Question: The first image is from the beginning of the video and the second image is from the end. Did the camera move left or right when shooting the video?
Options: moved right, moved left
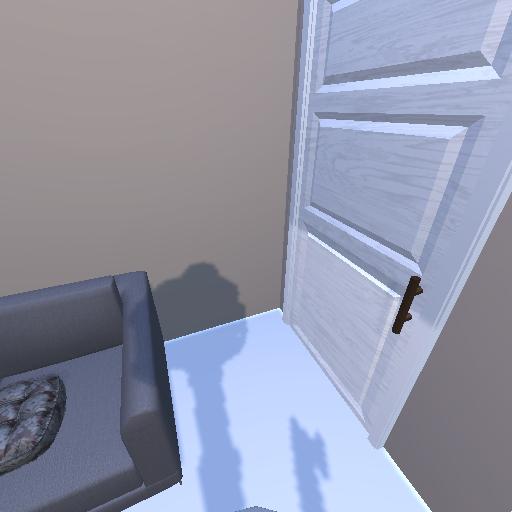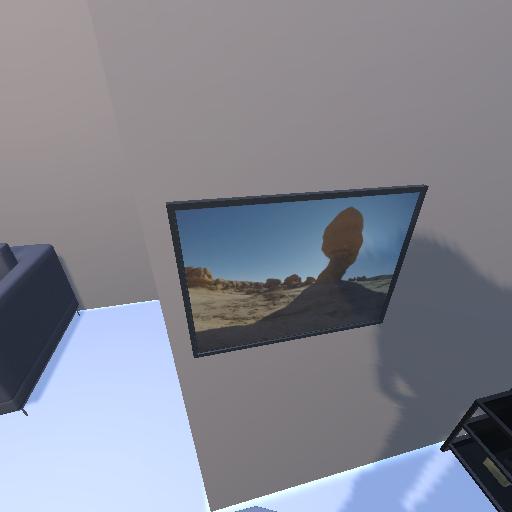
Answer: moved right